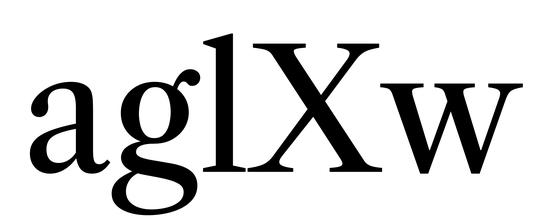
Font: LibreCaslonText_Regular